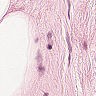
Metastatic tissue present: no